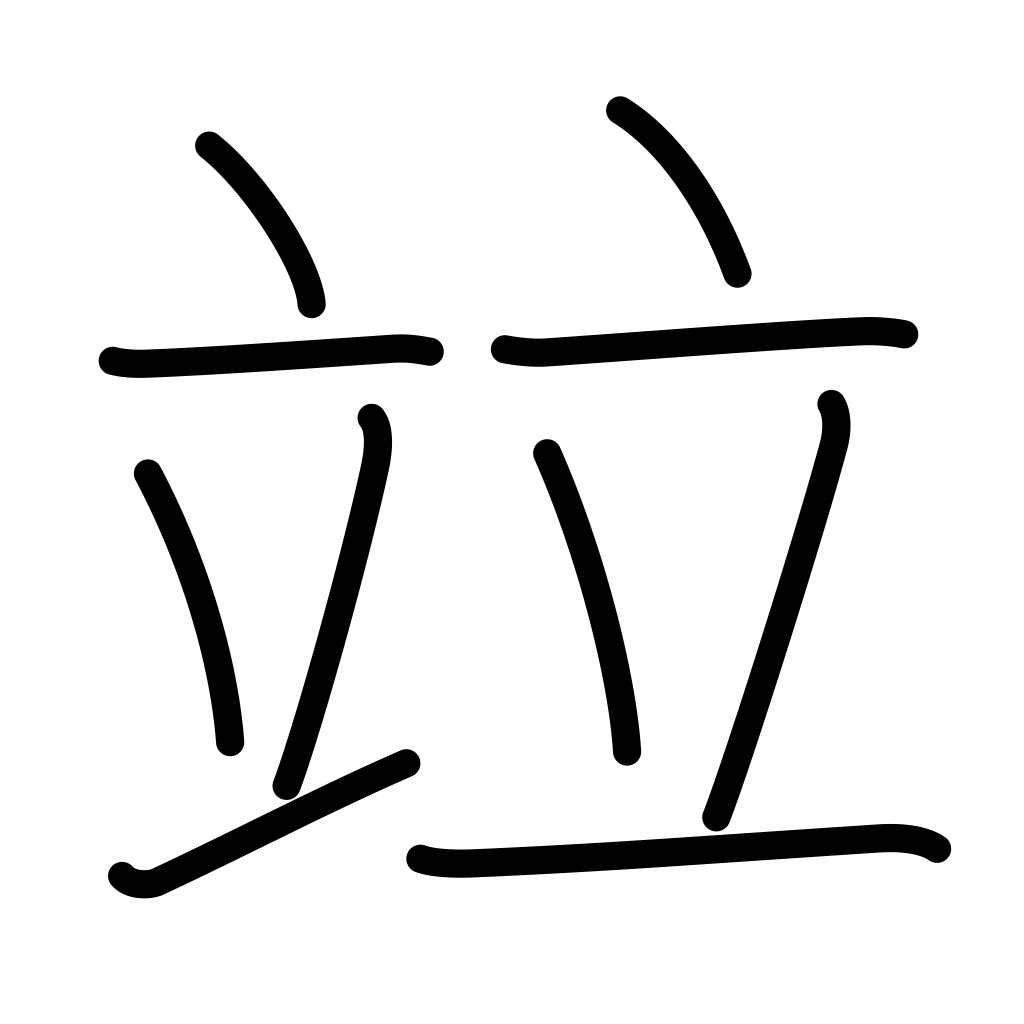
Meaning: line up, be in a row, rank with, rival, equal